Field crop: tomato
Growth stage: 1
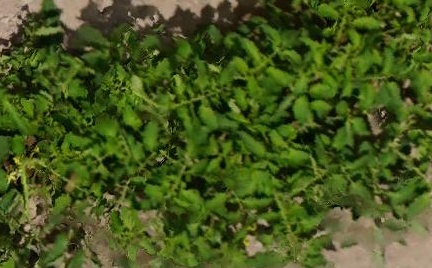
Species: tomato